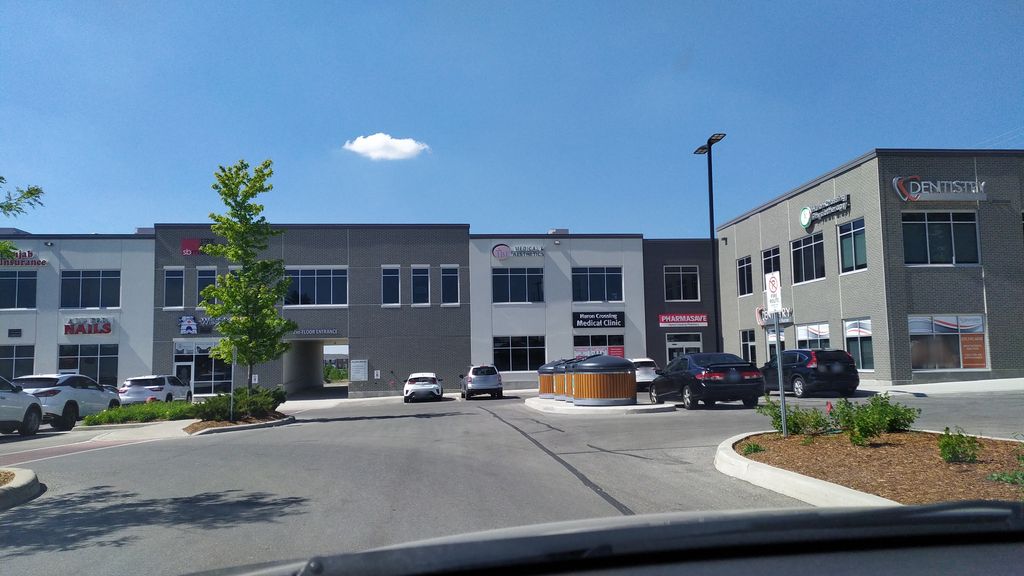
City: kitchener-waterloo